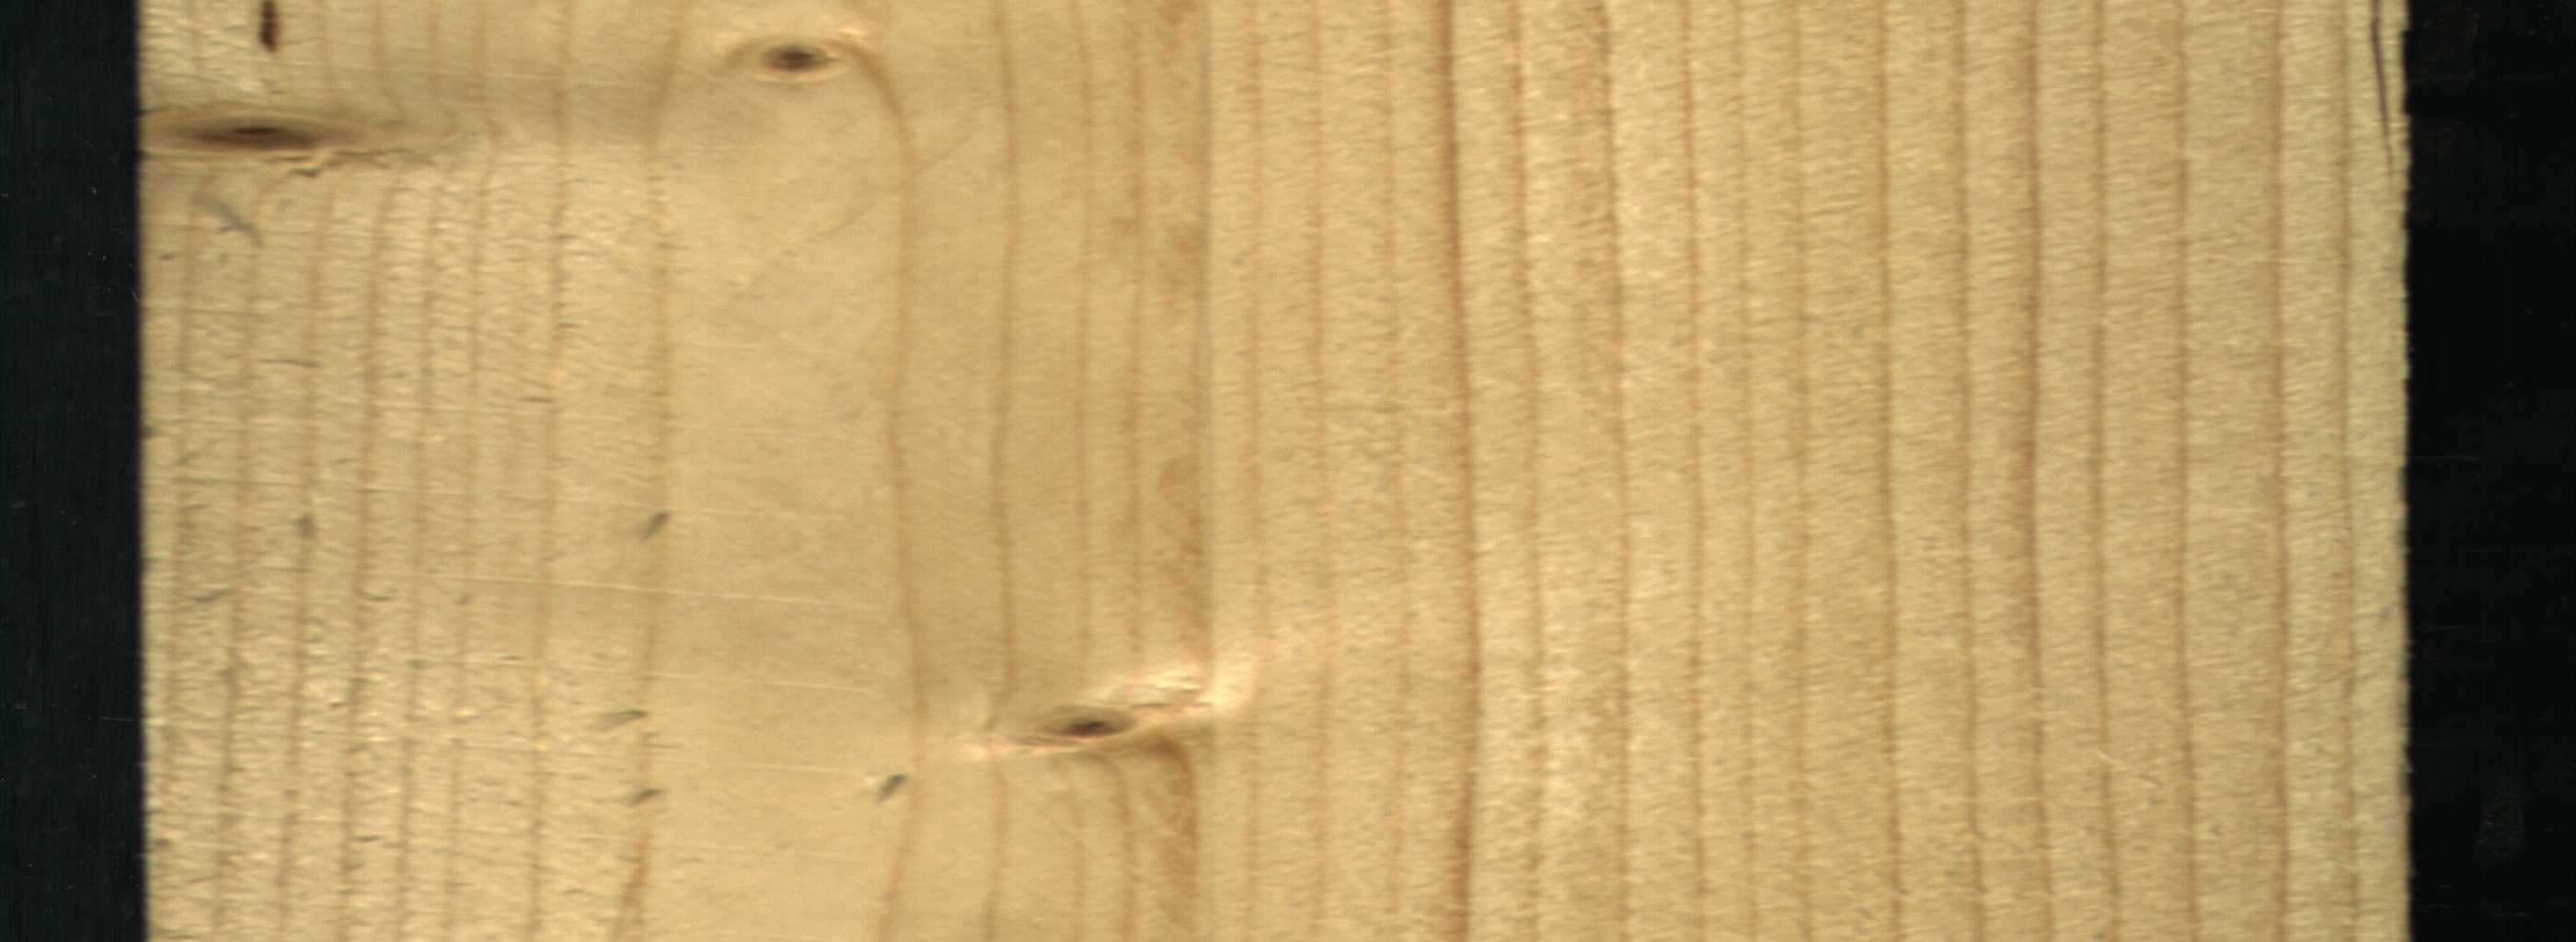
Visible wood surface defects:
resin
Live_Knot
Live_Knot
Live_Knot